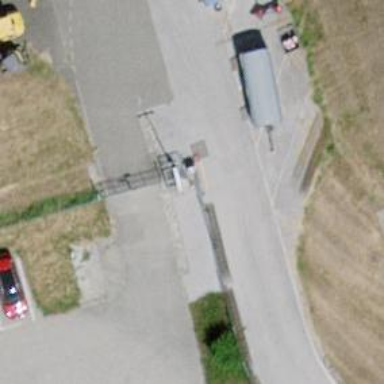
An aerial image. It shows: Gate.